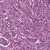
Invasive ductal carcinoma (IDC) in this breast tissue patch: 1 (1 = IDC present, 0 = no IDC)